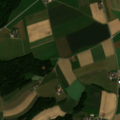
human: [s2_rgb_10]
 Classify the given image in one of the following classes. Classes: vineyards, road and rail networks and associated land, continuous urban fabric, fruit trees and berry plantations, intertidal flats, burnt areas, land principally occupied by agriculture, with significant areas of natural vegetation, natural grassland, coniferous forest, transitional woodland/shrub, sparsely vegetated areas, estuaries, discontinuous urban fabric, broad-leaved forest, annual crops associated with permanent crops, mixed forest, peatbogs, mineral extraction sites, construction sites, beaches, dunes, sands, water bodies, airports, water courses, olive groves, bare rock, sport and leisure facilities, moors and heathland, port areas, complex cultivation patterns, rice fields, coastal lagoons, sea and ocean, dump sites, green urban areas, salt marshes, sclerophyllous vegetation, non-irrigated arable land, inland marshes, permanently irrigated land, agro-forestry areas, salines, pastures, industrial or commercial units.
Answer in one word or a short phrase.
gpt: non-irrigated arable land, complex cultivation patterns, land principally occupied by agriculture, with significant areas of natural vegetation, coniferous forest, mixed forest